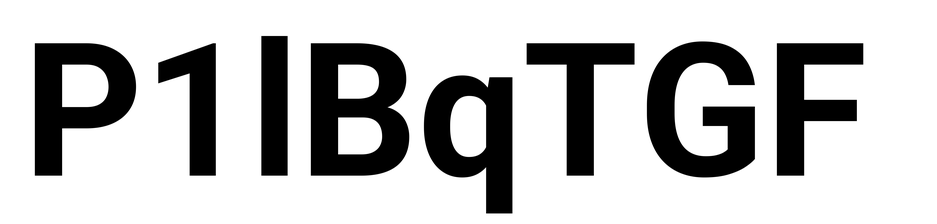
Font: Roboto_Bold